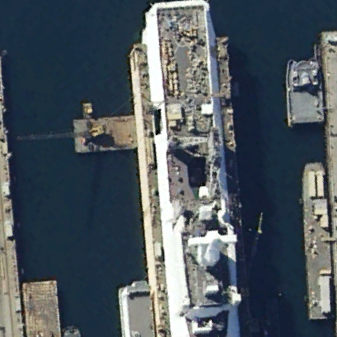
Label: combat